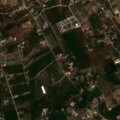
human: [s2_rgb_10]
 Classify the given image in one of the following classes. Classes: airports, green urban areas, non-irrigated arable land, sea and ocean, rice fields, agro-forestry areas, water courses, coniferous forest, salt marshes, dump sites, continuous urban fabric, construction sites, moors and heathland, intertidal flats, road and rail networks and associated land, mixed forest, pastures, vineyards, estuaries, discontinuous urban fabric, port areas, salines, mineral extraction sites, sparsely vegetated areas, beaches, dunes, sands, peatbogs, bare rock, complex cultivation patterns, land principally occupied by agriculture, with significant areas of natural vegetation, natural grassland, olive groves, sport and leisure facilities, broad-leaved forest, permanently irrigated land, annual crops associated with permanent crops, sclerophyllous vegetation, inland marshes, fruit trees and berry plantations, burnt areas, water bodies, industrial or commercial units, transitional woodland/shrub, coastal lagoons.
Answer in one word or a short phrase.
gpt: continuous urban fabric